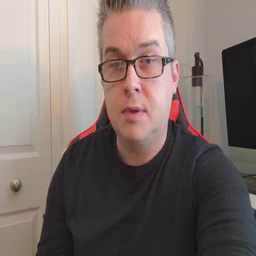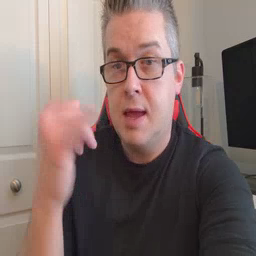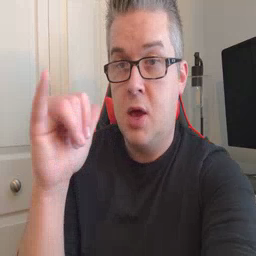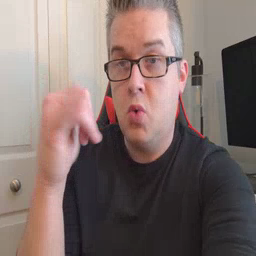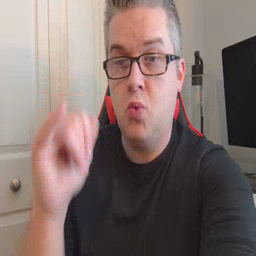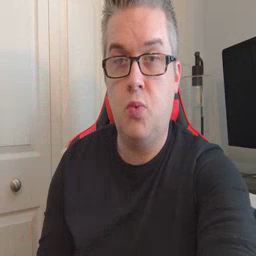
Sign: yellow